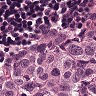
Metastatic tissue present: yes